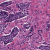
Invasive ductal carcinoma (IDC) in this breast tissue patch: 0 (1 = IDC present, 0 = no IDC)